Interaction volume radius: 10 \u00c5
Interaction volume height: 20 \u00c5
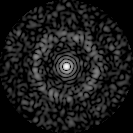
Disorder parameter: 0.8524